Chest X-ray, PA view. Patient: 52 years old, sex M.
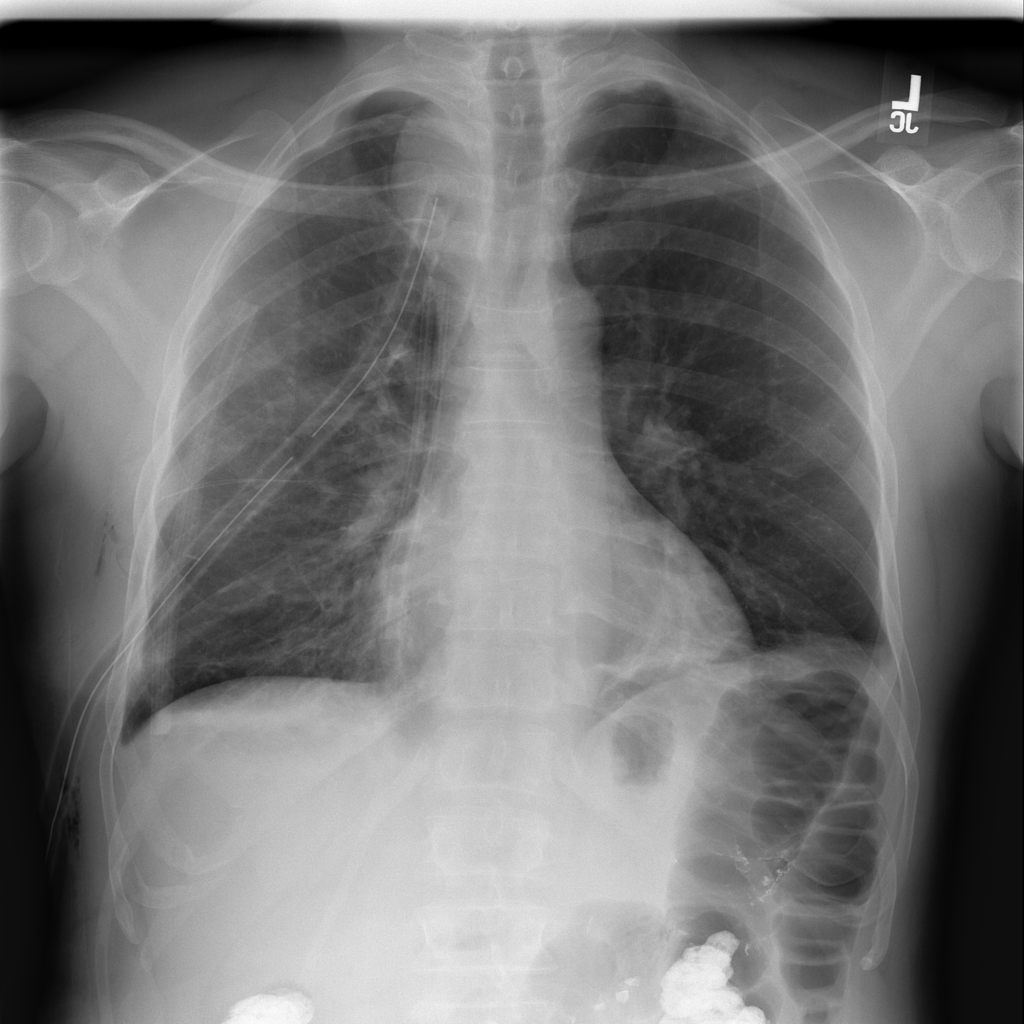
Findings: Atelectasis, Pneumothorax